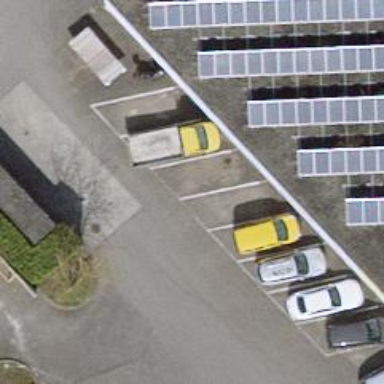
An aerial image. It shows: Parking aisle designated as service road.